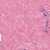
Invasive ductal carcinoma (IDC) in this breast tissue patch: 0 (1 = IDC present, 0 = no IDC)